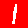
Digit: 1